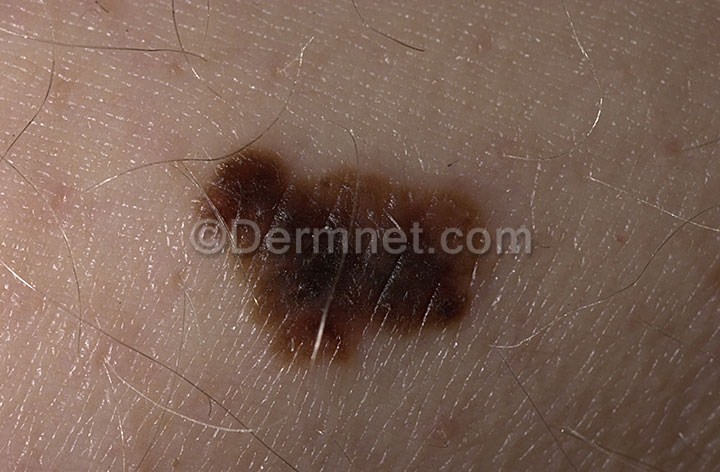
Disease: Melanoma Skin Cancer Nevi and Moles